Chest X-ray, PA view. Patient: 32 years old, sex F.
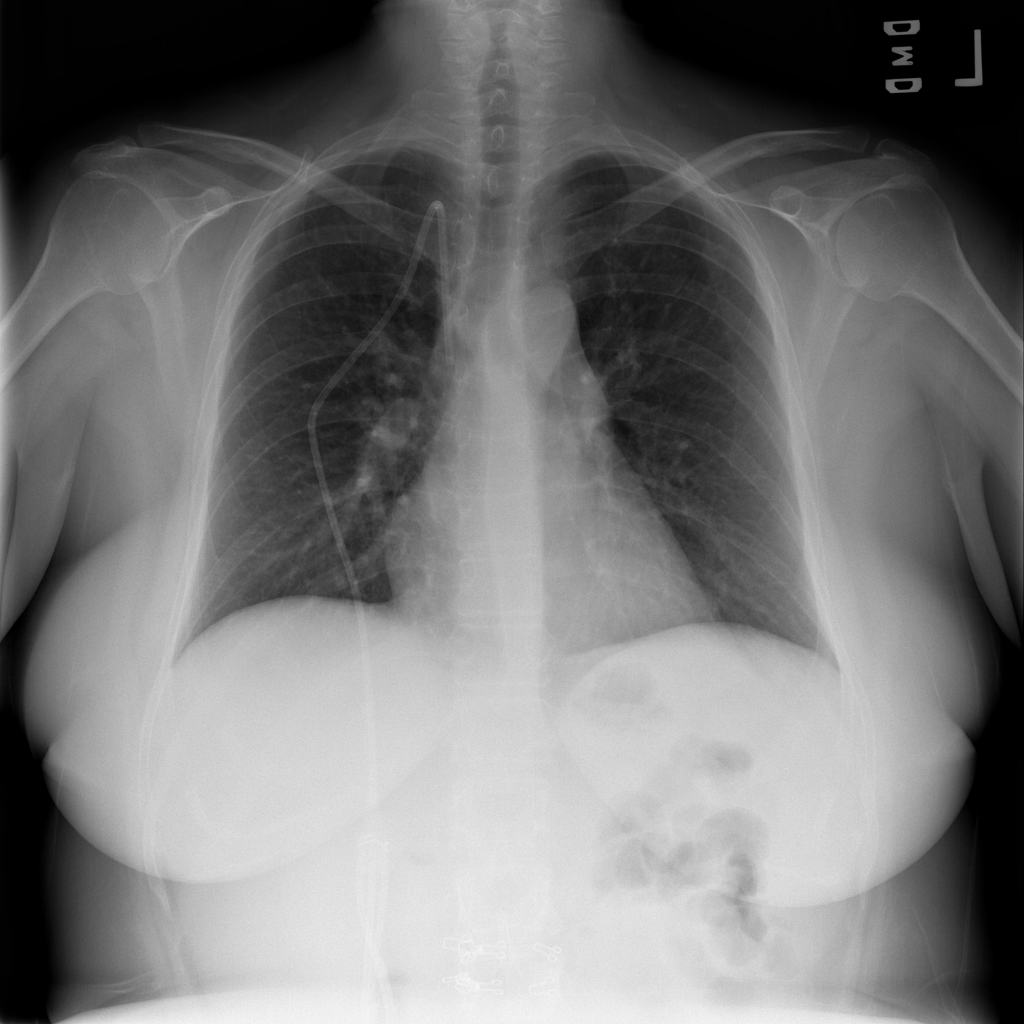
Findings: No Finding